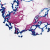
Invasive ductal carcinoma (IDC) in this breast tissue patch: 0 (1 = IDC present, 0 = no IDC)